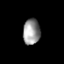
Tissue: prostate
Cell type: Fibroblasts
Senescence score: 0.772
Nuclear area (px): 429
Mean DAPI intensity: 150.66